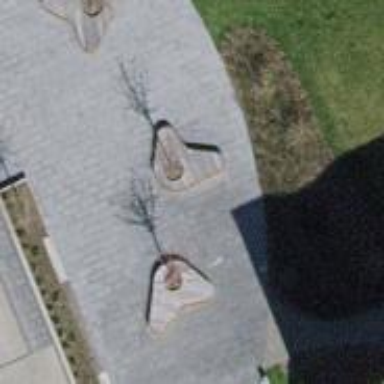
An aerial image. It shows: Bench.